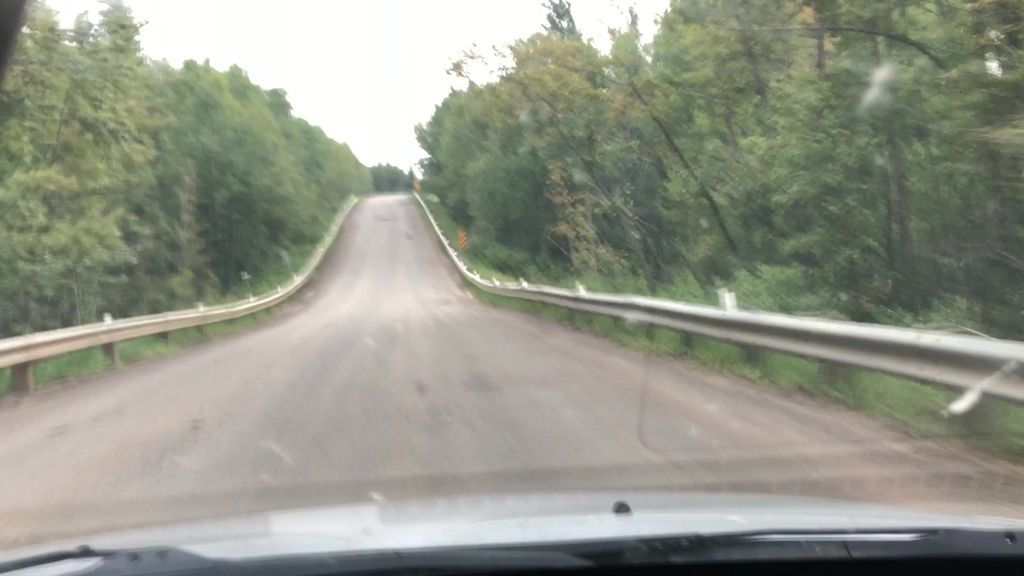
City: edmonton